Question: I have encountered the below error
'''
Exception in thread "main" org.apache.kafka.common.KafkaException: Failed to construct kafka consumer
at org.apache.kafka.clients.consumer.KafkaConsumer.<init>(KafkaConsumer.java:823)
at org.apache.kafka.clients.consumer.KafkaConsumer.<init>(KafkaConsumer.java:664)
at org.apache.kafka.clients.consumer.KafkaConsumer.<init>(KafkaConsumer.java:645)
at org.apache.kafka.clients.consumer.KafkaConsumer.<init>(KafkaConsumer.java:625)
at KConsumer.main(KConsumer.java:19)
Caused by: org.apache.kafka.common.config.ConfigException: No resolvable bootstrap urls given in bootstrap.servers
at org.apache.kafka.clients.ClientUtils.parseAndValidateAddresses(ClientUtils.java:88)
at org.apache.kafka.clients.ClientUtils.parseAndValidateAddresses(ClientUtils.java:47)
at org.apache.kafka.clients.consumer.KafkaConsumer.<init>(KafkaConsumer.java:730)
... 4 more
'''

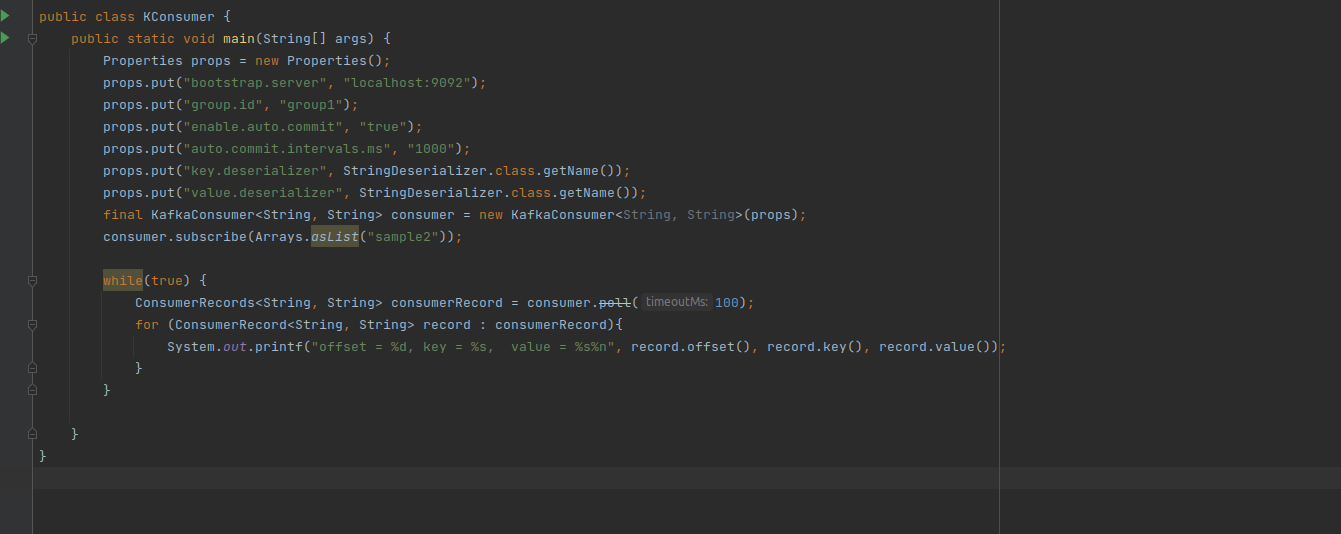
Answer: You are missing an in 'bootstrap.servers' property. Try using 'org.apache.kafka.clients.consumer.ConsumerConfig' class to get proper properties name.